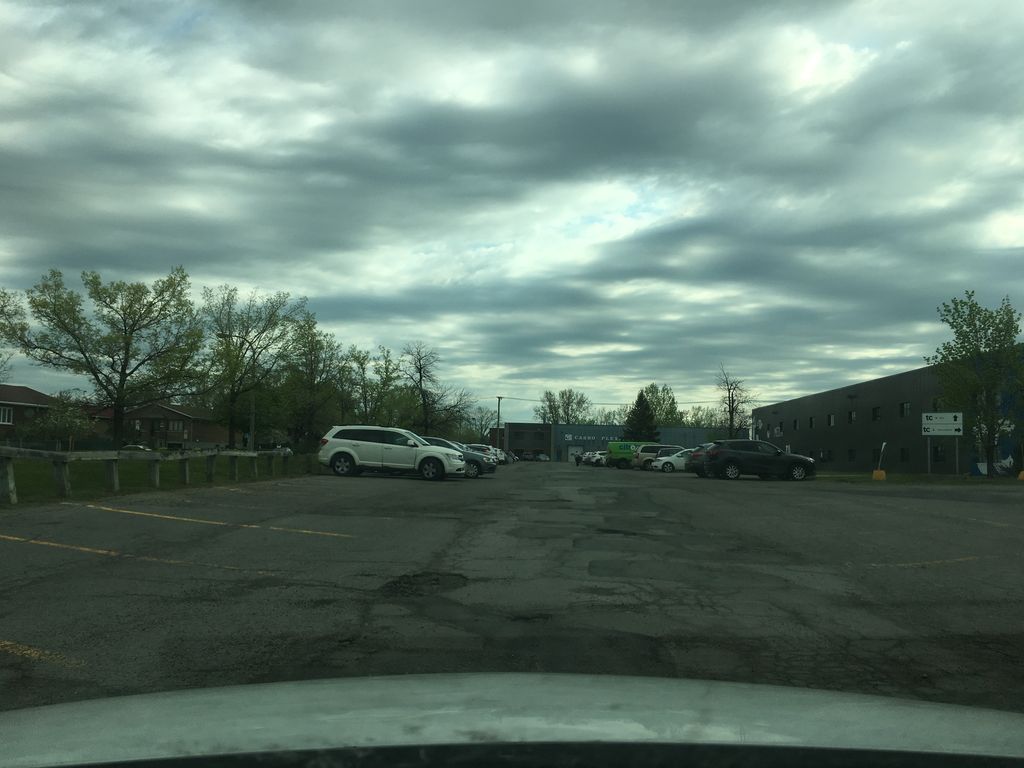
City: montreal